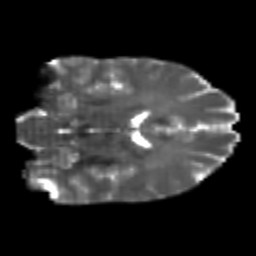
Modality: T2w
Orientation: coronal
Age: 26
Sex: female
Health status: healthy
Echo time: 0.074 s